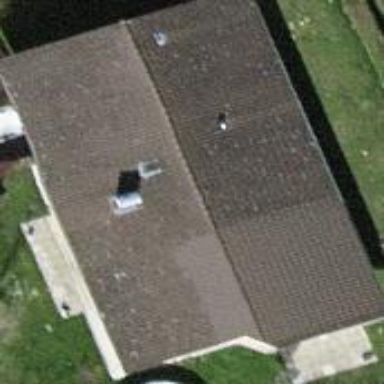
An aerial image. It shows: Building with gabled roof made of tiles. The roof orientation is along the building.